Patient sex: M
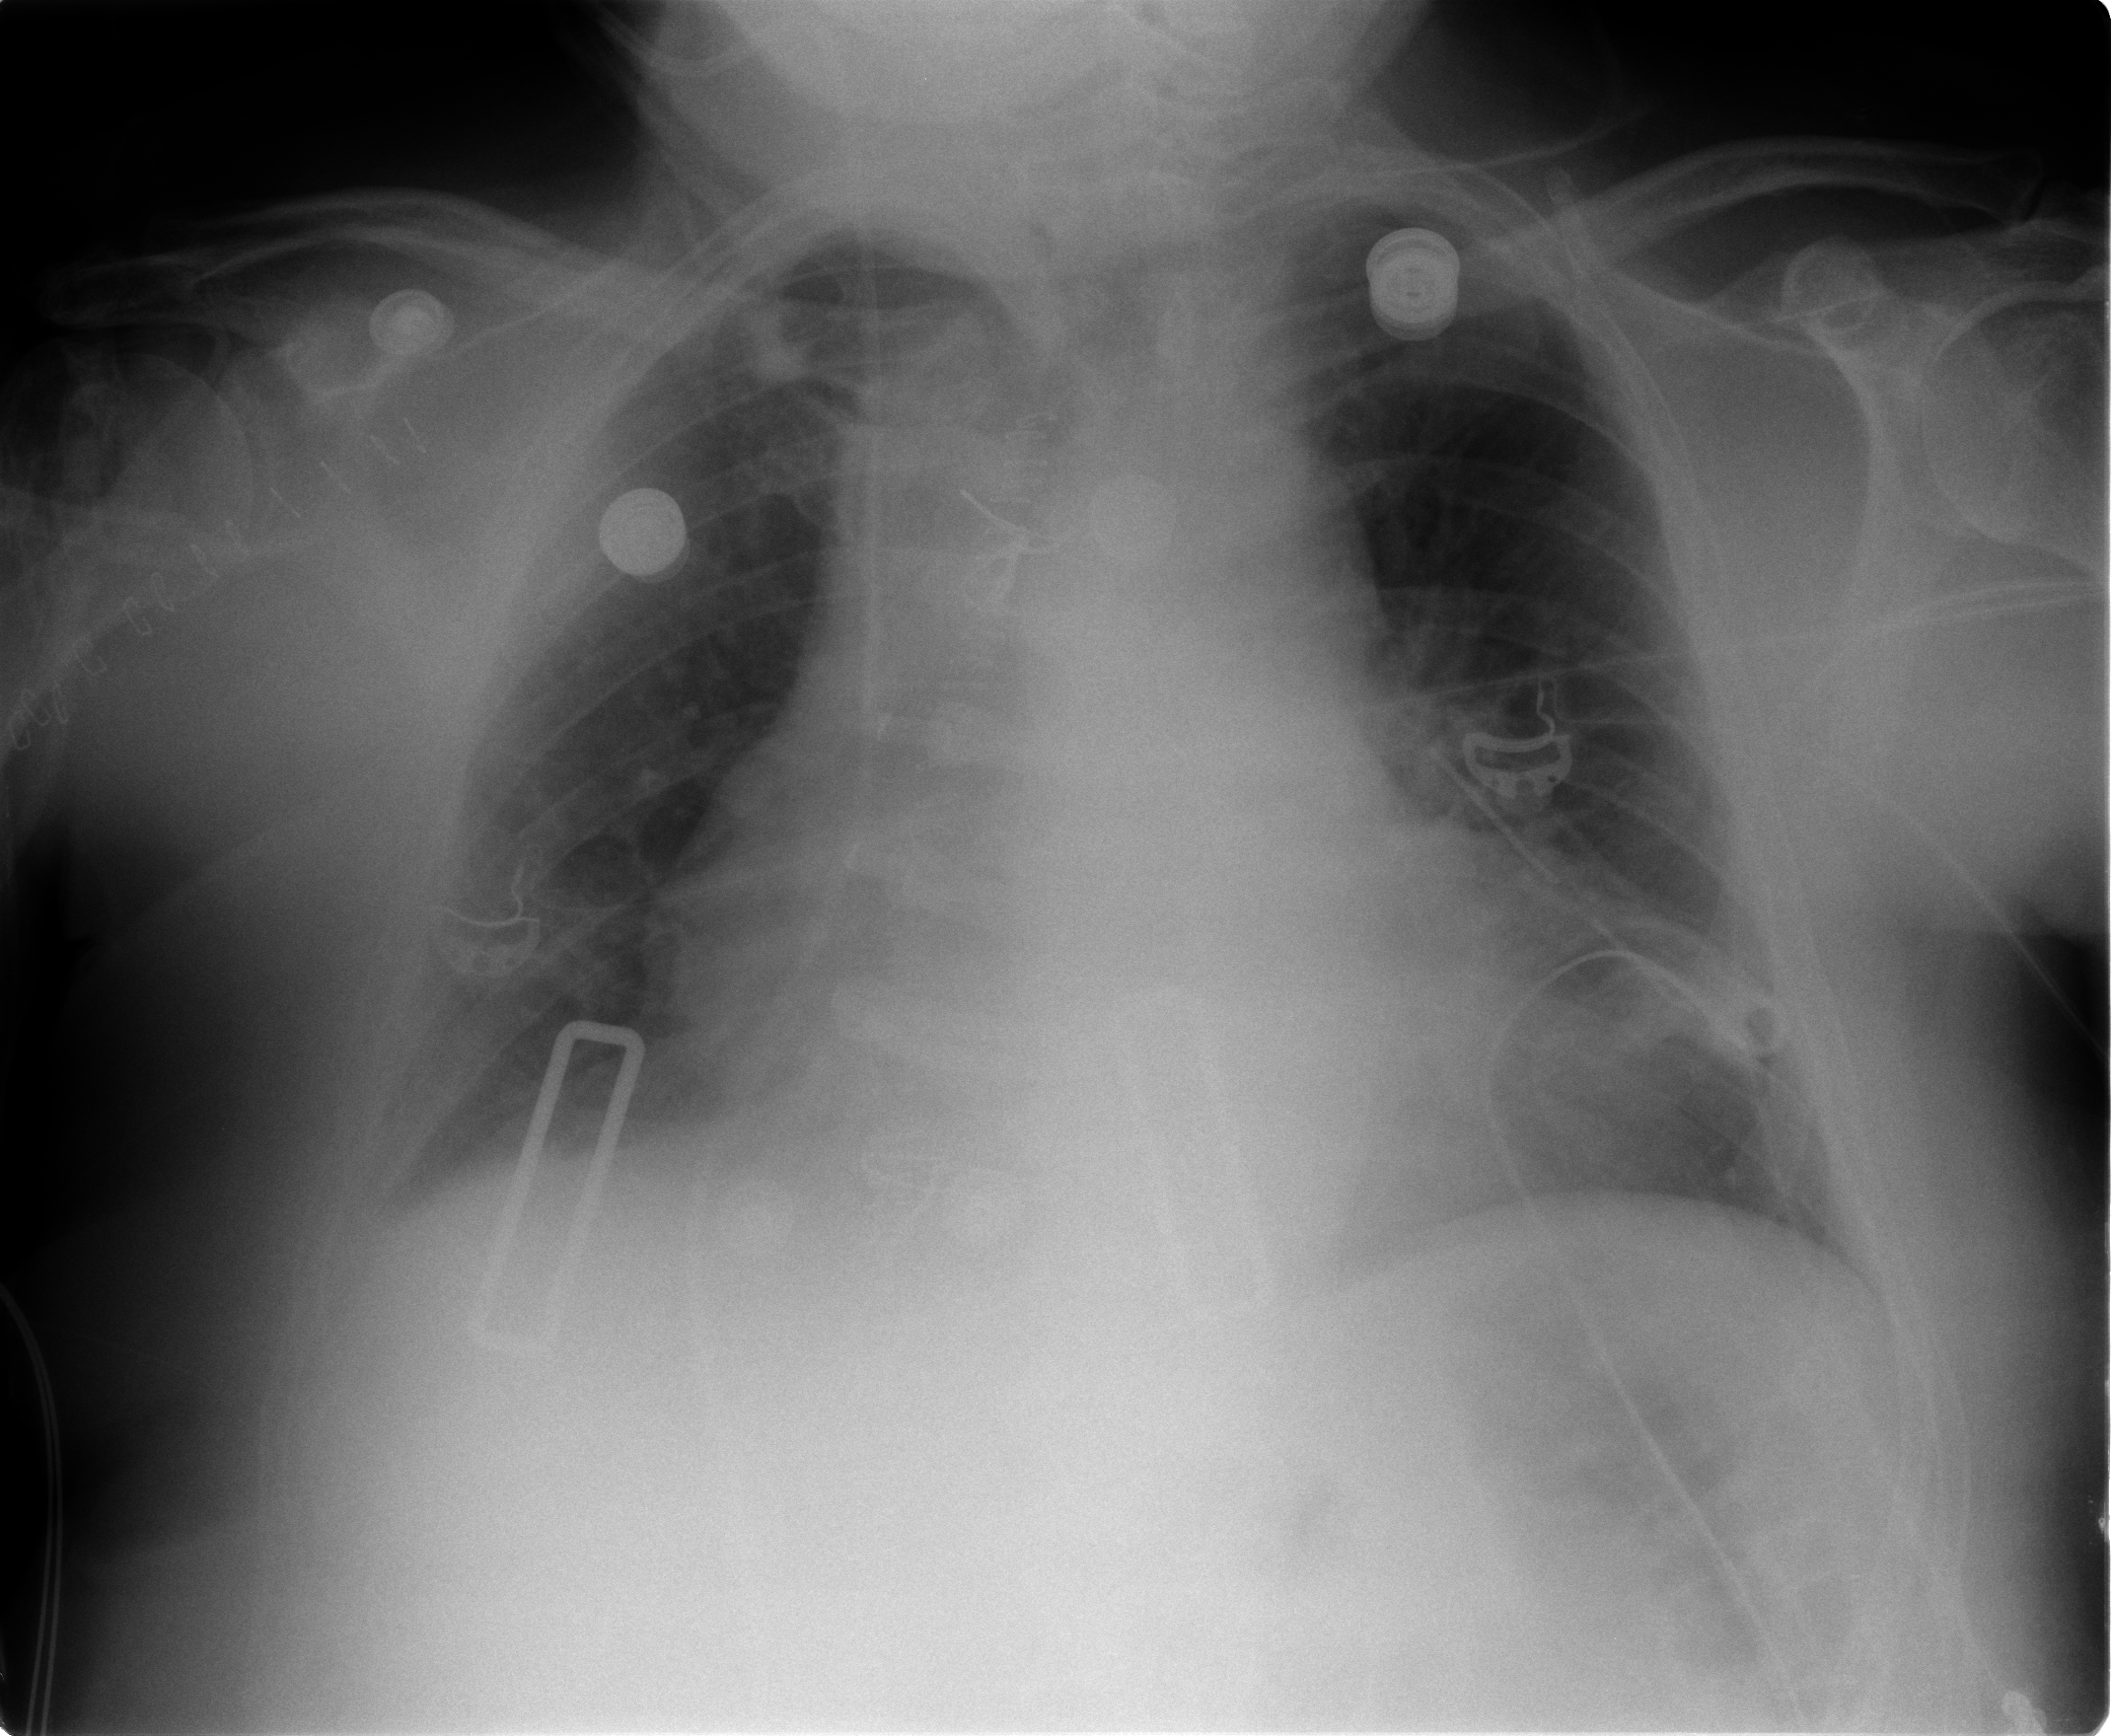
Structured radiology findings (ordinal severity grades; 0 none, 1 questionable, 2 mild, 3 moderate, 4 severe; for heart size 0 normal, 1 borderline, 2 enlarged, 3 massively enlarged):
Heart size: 2
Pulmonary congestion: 2
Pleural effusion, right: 2
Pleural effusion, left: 1
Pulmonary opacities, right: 0
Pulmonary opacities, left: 0
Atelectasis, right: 2
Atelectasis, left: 2